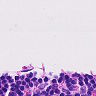
Metastatic tissue present: no